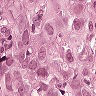
Metastatic tissue present: yes